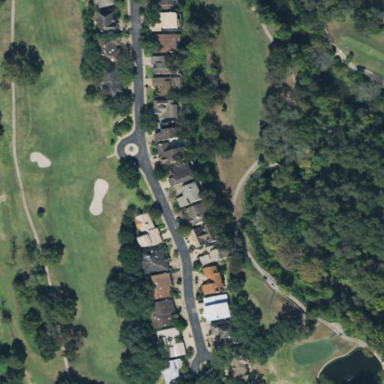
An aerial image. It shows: Golf rough area.